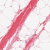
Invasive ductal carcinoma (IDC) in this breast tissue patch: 0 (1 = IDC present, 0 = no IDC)